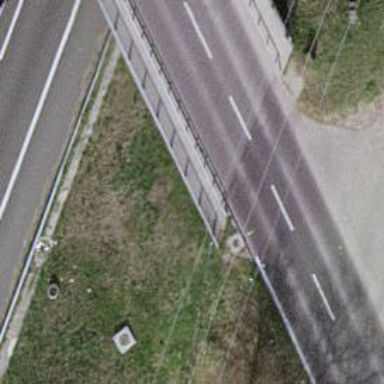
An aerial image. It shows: Tertiary road passing over bridge.